Question: I have just started to use Github and have been doing some tests with Gist, I notice beside each revision there are little green and red dots of varying amounts. Does anyone know what they are?
The following image, for example, is captured from <URL>.

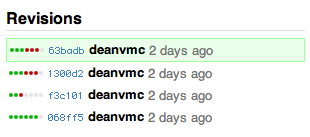
Answer: Those red and green dots represent insertions and deletions in the revision, respectively. There is something similar associated with commits on GitHub (actually, you see the same information when committing in Git), except there you can hover the mouse pointer over the dots and get more information. For example, when hovering over the colored squares in <URL> you can see the number of additions and deletions.